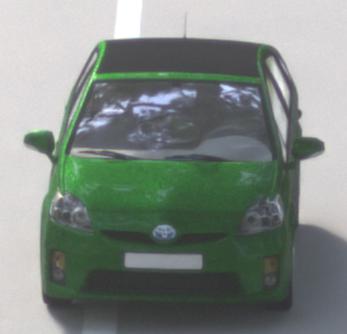
Make: Toyota
Model: Prius 1.5 Hybrid
Detailed model: Prius (HW2)
Model produced from: 2006/03
Model produced until: 2009/06
Doors: 5
Color: green
Road condition: dry road
Daytime: morning or afternoon
Contrast: low contrast